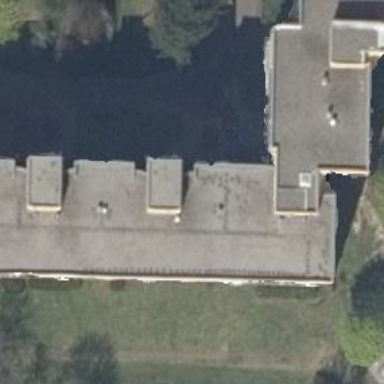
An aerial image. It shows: Flat-roofed apartment building.